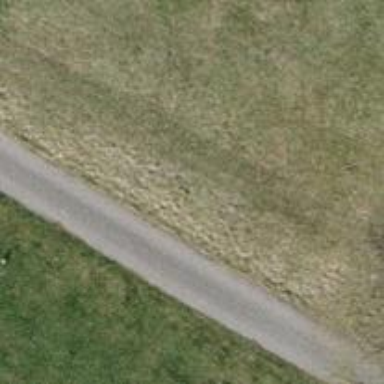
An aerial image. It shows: Paved track road with grade1 track type.